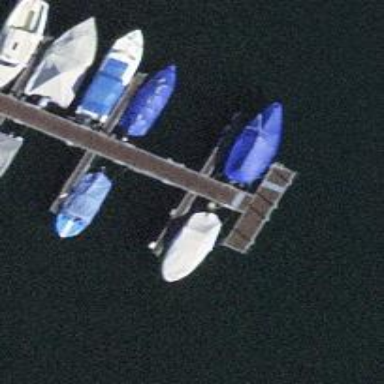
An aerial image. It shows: Man-made pier.